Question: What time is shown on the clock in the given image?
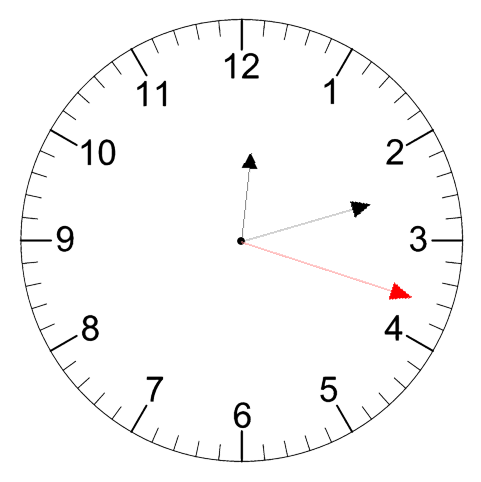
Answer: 12:12:18